Question: I have an image of specified height and width to be shrunk down 1/4th. My method for doing so has been to take 4 pixels (so (0,0),(1,0),(0,1),(1,1) for example), grab the RGB values of each and then average out the RGB values and inject it to a new image as one pixel (so those four pixel co-ords mentioned earlier will become (0,0) of a new image).
It works, sort of; I get some color wonkiness in the result.

The left is the original image, and to the right is it processed through the method above. I can't for the life of me figure out why the colors are screwy.
For what it's worth, I'm using the below methods:
'''
getPixel();
getColor();
setColor();
'''
And the RGB values are grabbed separately via 'getRed()', etc. These are stored as integers.
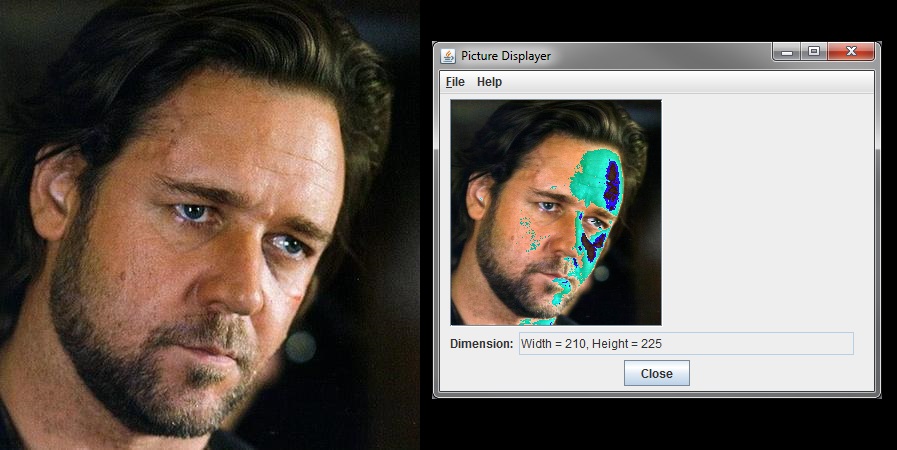
Answer: Where do you reset the variables r, g, b?
b is used both for color and to iterate?